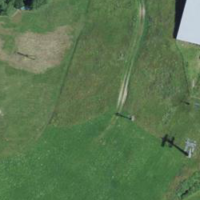
EUNIS habitat code: 24
Species observed at this site:
Astrantia major